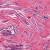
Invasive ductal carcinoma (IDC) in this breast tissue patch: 0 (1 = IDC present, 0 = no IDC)